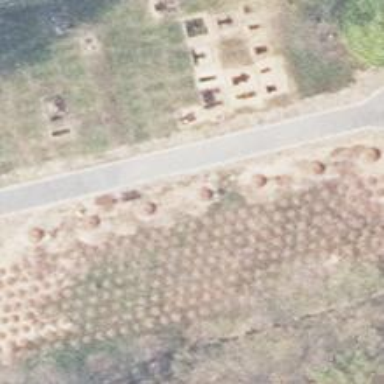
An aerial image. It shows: Cemetery.